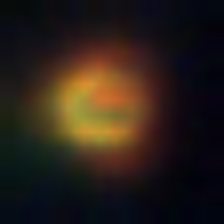
Taxon: NanoPlankton
Group: Other